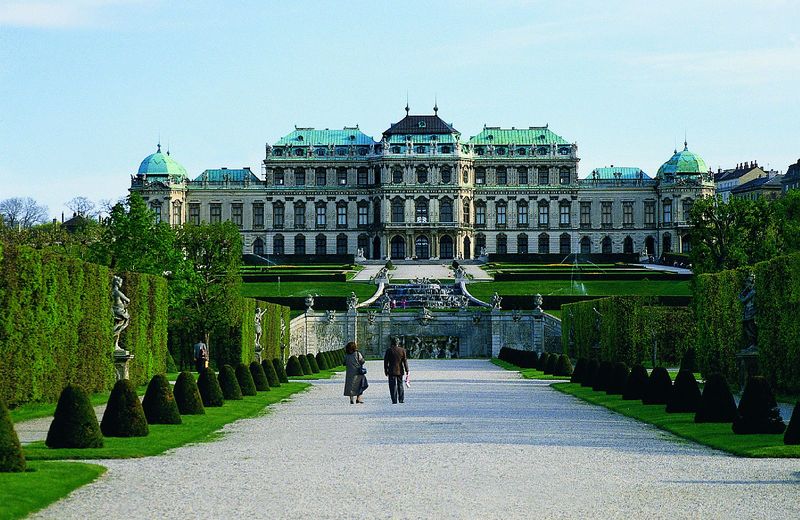
Titel: Oberes Belvedere
Künstler: Johann Lukas von Hildebrandt
Standort: Wien (EU - AUT)
Schlagwörter: flügel, himmel, mann, bäume, grün, menschen, fenster, frankreich, frau, dach, gebäude, park, parkanlage, rasen, schloss, weg, architektur, barock, busch, mantel, paar, brunnen, garten, skulptur, springbrunnen, statue, fassade, hecke, besucher, figuren, französisch, kies, promenade, treppe, treppen, foto, türme, kupfer, skulpturen, handtasche, risalit, statuen, spaziergänger, wien, buchs, mittelrisalit, brunen, buchsbäume, hecken, sträuche, schlossgarten, flaneure, gartenansicht, gepflegt, bellevue, photgraphie, grünspan, kupferdach, t, ludwigsburg, aufweg, erschloss